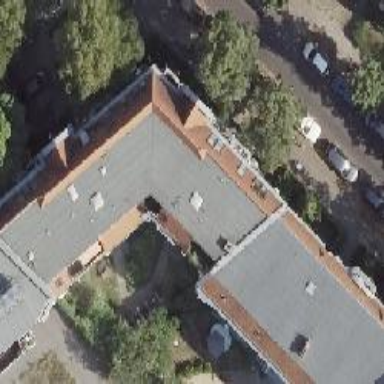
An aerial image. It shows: Building consisting of apartments with double saltbox roof shape.